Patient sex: F
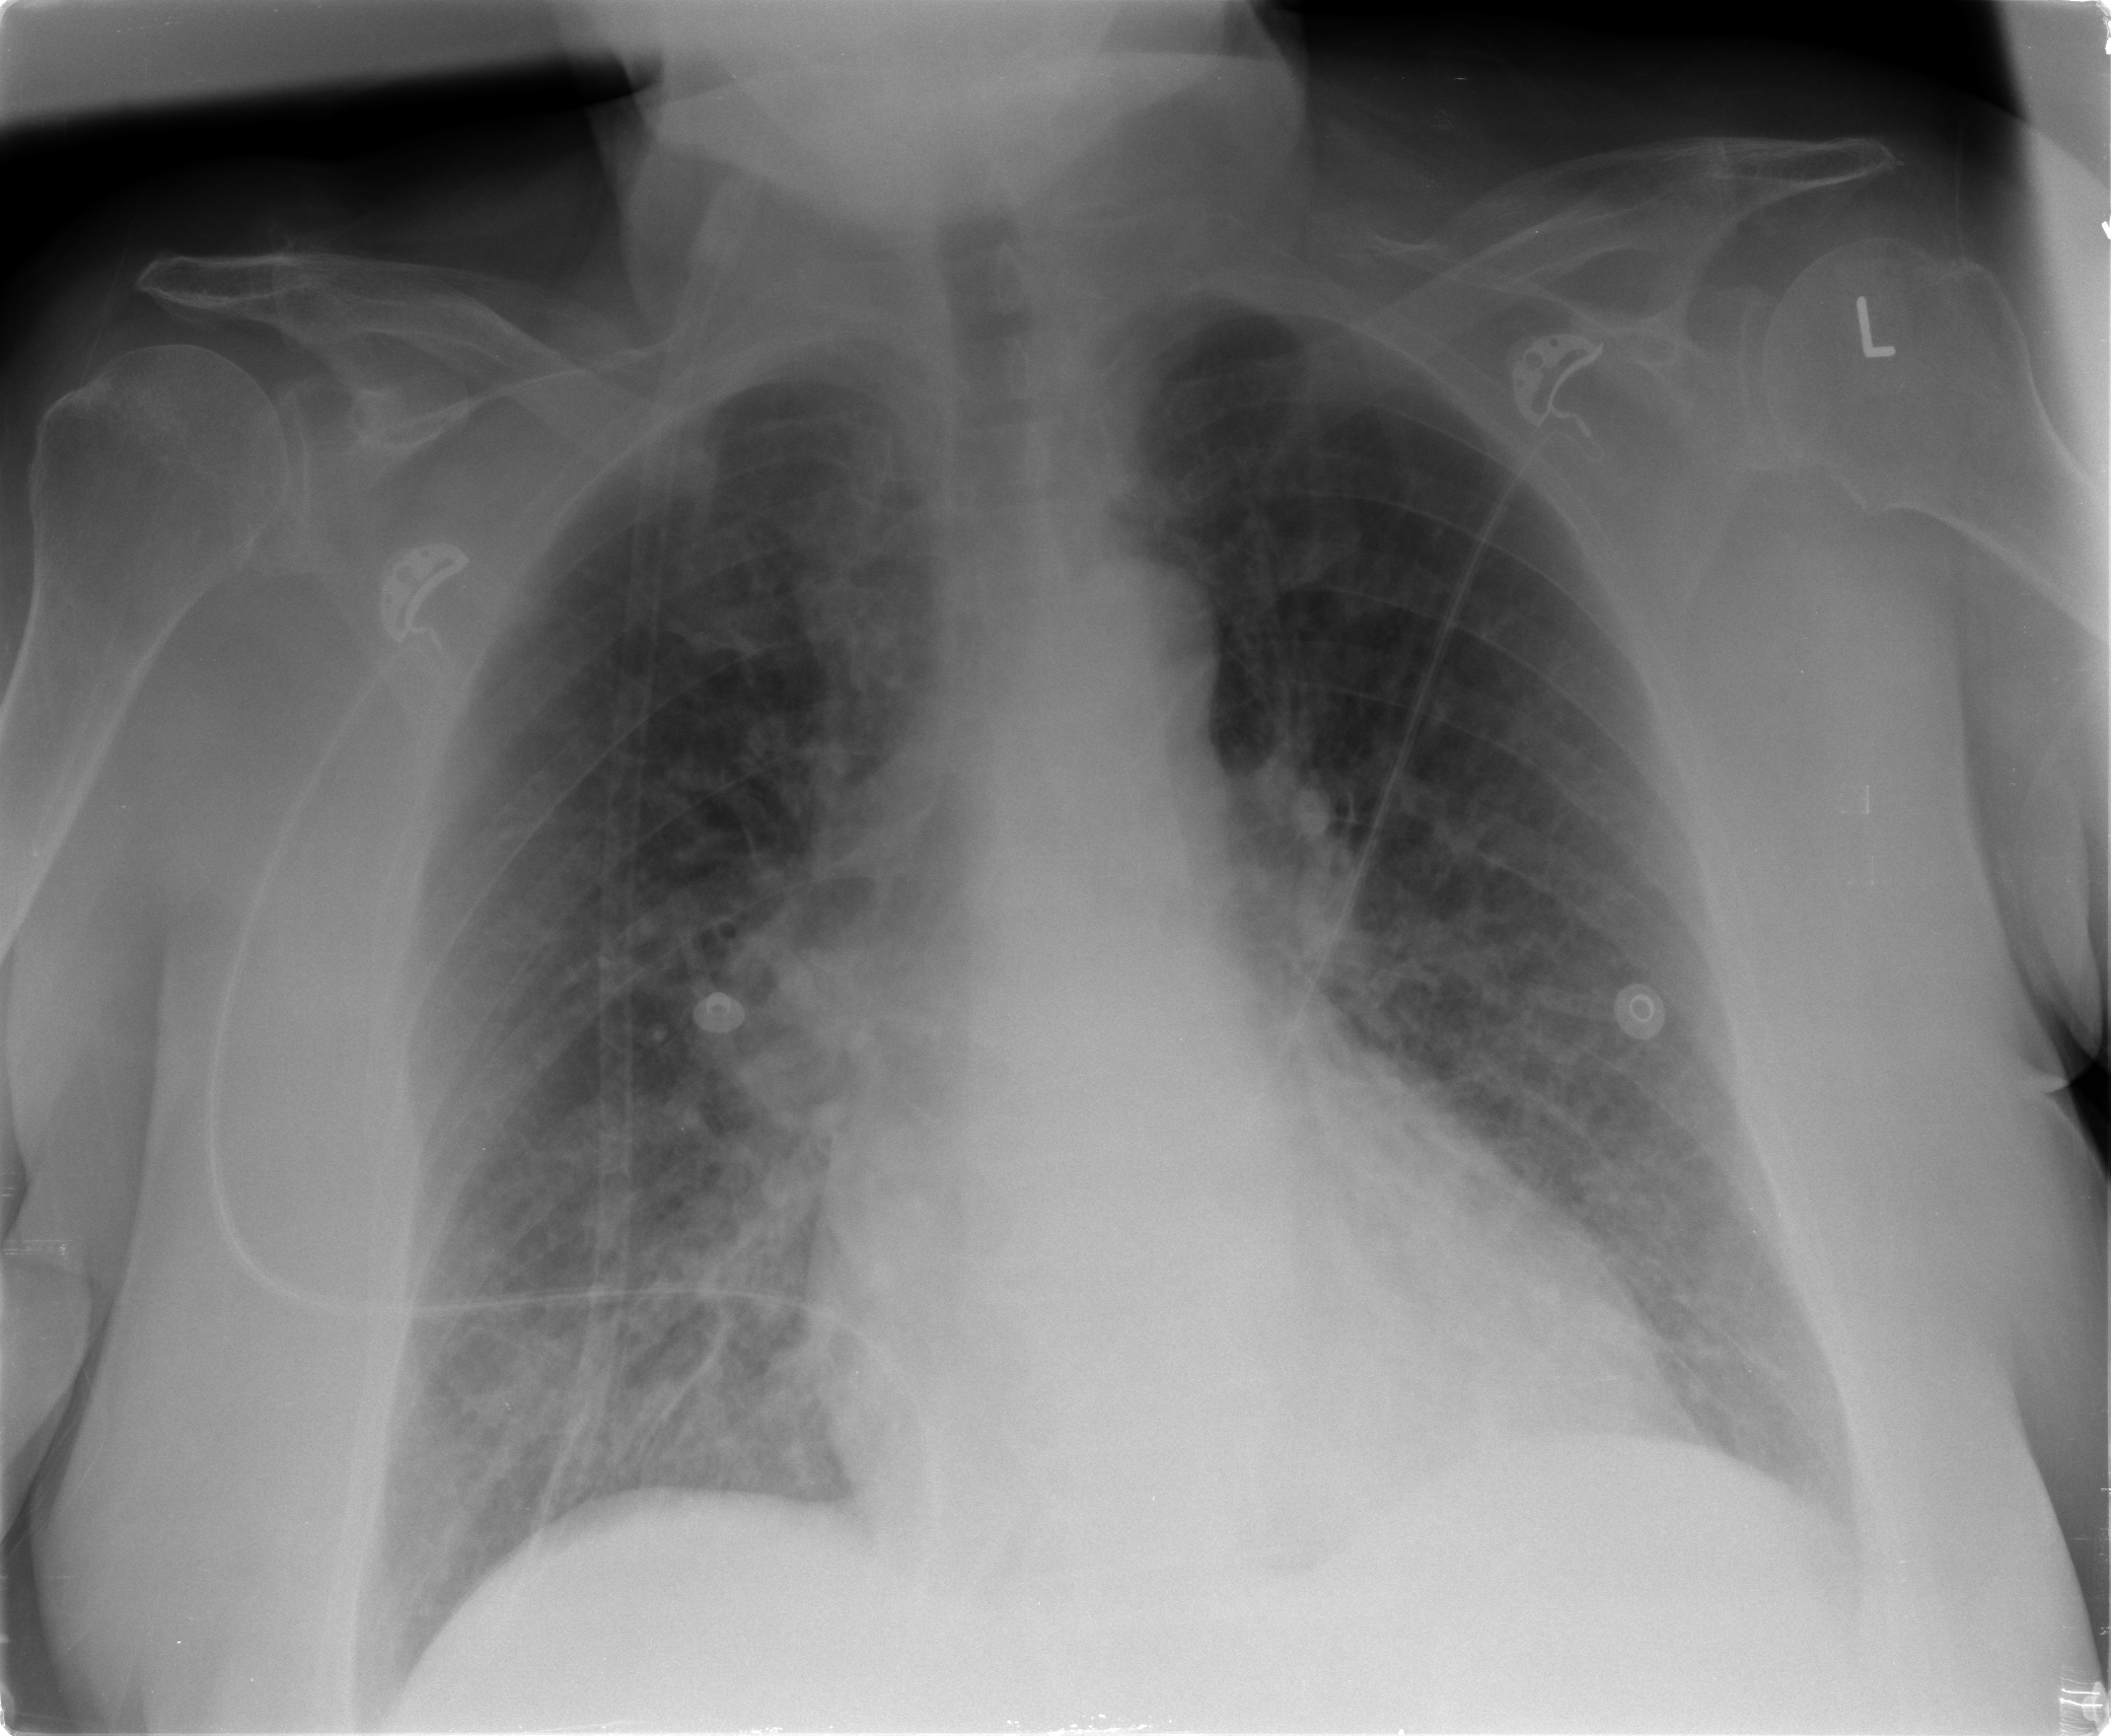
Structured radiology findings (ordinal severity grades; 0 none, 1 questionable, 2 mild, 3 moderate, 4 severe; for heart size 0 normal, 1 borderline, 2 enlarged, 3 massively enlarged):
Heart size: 1
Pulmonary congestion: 2
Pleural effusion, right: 0
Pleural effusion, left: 1
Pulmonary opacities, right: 2
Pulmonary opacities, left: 0
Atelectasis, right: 2
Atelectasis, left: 0